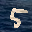
Label: 5